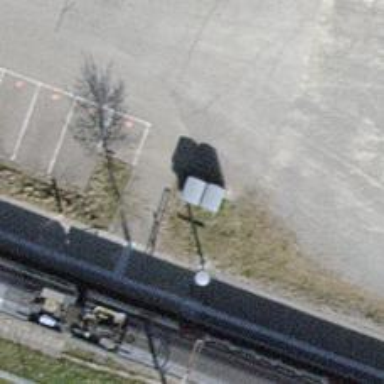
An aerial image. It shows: Recycling container at amenity designated for recycling.